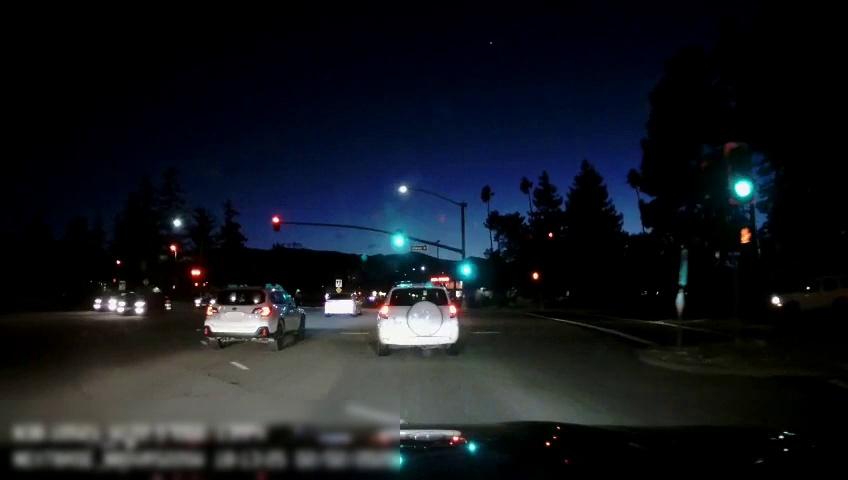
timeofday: Night
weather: Other
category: Drivable Space
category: Vehicles | SUV
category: Vehicles | SUV
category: Vehicles | SUV
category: Vehicles | Car
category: Vehicles | SUV
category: Vehicles | SUV
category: Vehicles | SUV
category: Lanes | Alternate Lane
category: Lanes | Alternate Lane
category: Traffic | Lights
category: Traffic | Lights
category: Traffic | Lights
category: Traffic | Lights
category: Traffic | Lights
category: Traffic | Lights
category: Traffic | Lights
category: Traffic | Signs
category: Traffic | Lights
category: Traffic | Signs
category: Traffic | Lights